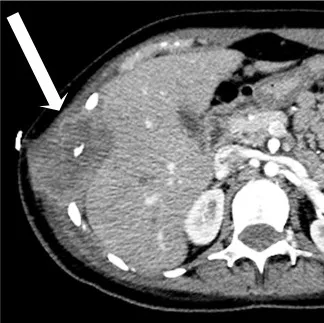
A 17-year-old female with H3F3A G34R mutated infiltrative glioma. An axial image from a CT of the chest with contrast in soft tissue window (A) reveals a destructive soft tissue lesion involving a lower right rib (arrow).
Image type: radiology (ct)